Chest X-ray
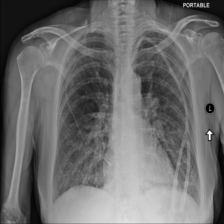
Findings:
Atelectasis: negative
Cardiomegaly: negative
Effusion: negative
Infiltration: negative
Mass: negative
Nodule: negative
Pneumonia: negative
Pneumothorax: negative
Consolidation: negative
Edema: negative
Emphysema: negative
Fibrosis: negative
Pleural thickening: negative
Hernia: negative